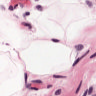
Metastatic tissue present: no